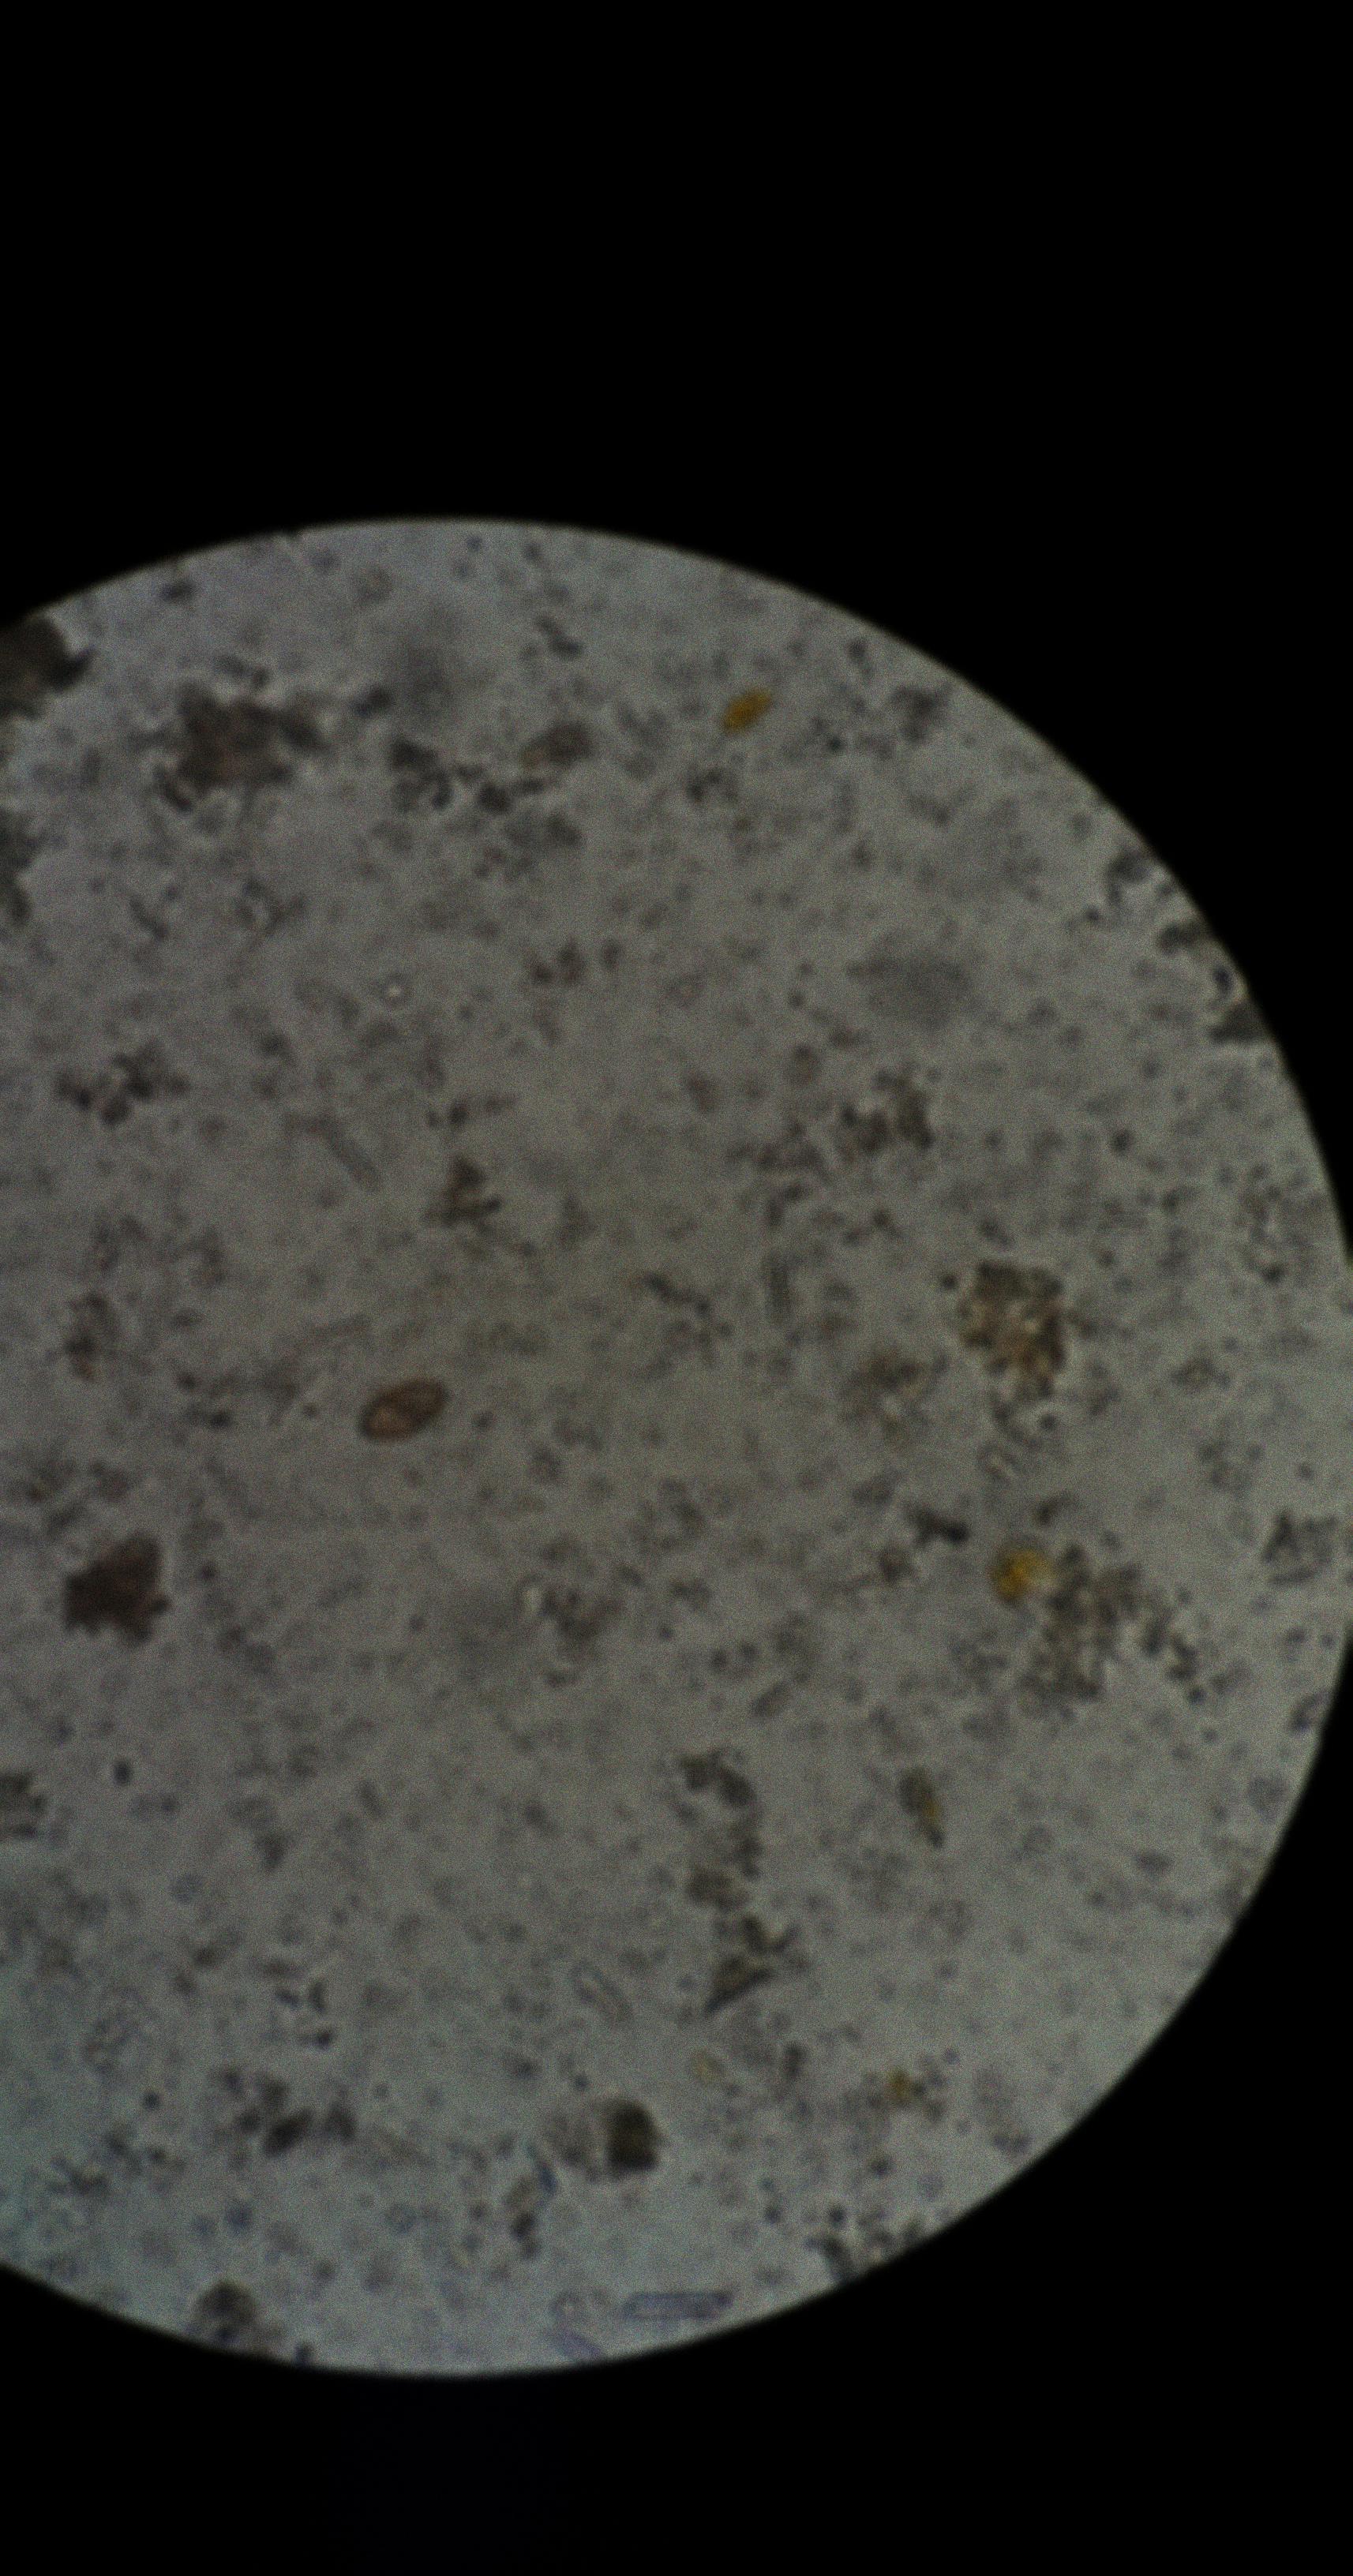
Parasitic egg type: Opisthorchis viverrine